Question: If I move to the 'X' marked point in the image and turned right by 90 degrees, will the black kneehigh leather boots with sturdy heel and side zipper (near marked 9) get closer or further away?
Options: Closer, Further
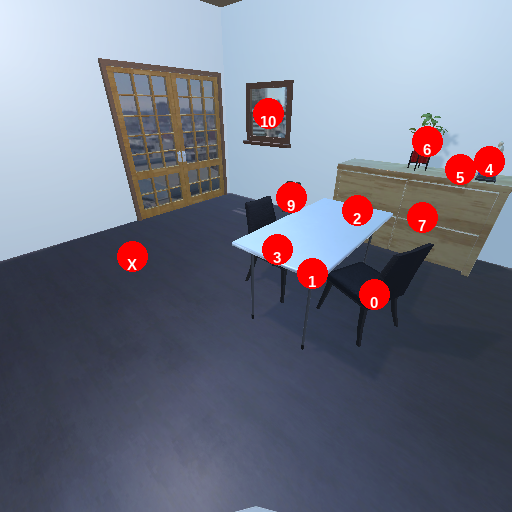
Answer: Closer